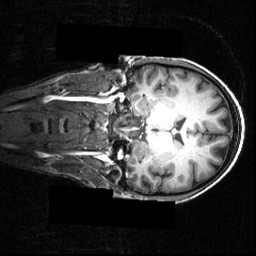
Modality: T1w
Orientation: coronal
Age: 20
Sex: female
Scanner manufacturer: siemens
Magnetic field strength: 3.951 T
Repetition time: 1.5 s
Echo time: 0.00335 s